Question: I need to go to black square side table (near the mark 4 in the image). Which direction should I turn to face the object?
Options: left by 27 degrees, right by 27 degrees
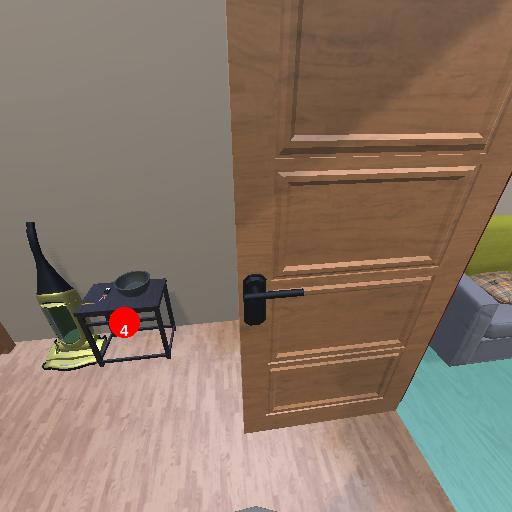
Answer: left by 27 degrees